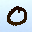
Label: 0